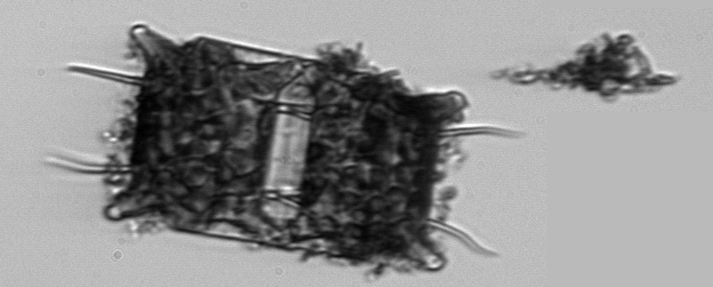
Label: Odontella